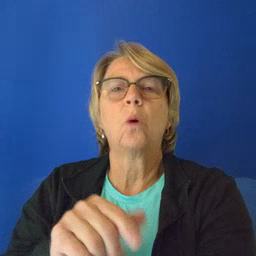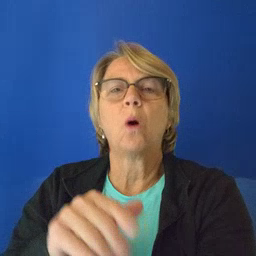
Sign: go